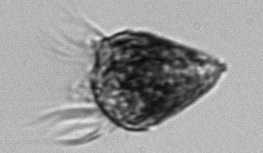
Label: Strombidium_wulffi